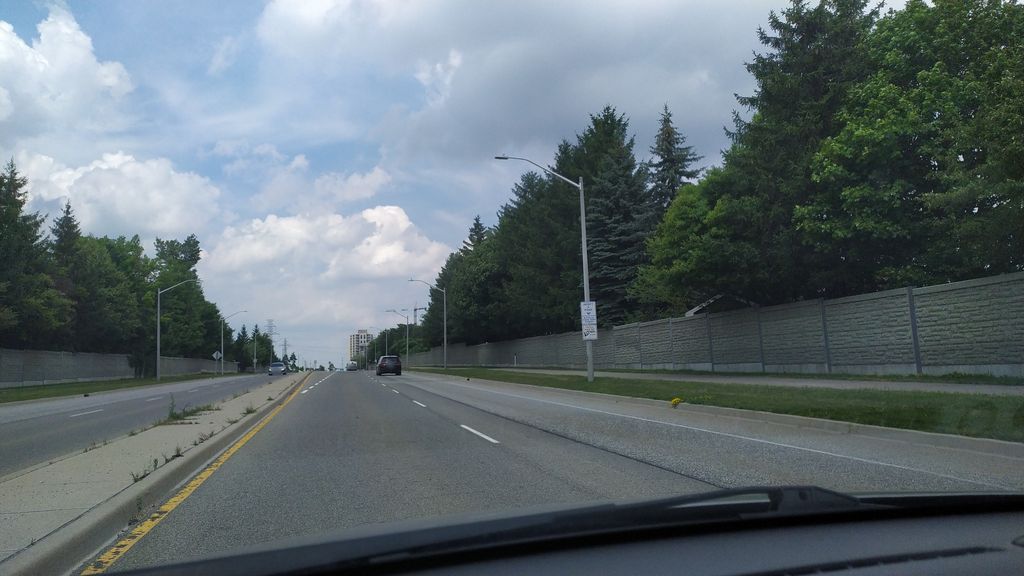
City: kitchener-waterloo